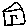
Label: house